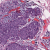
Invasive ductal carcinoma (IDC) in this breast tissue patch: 0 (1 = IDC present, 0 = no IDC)